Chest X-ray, PA view. Patient: 45 years old, sex M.
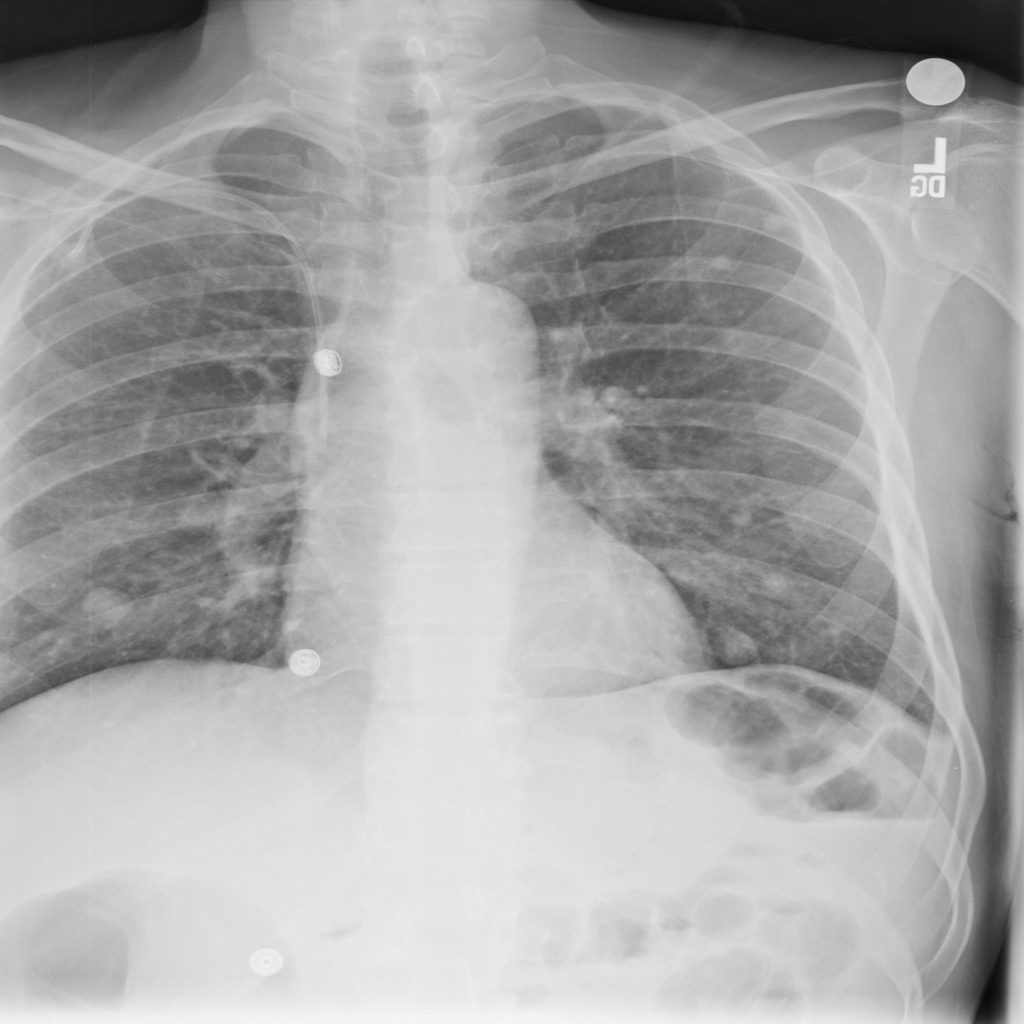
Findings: Mass